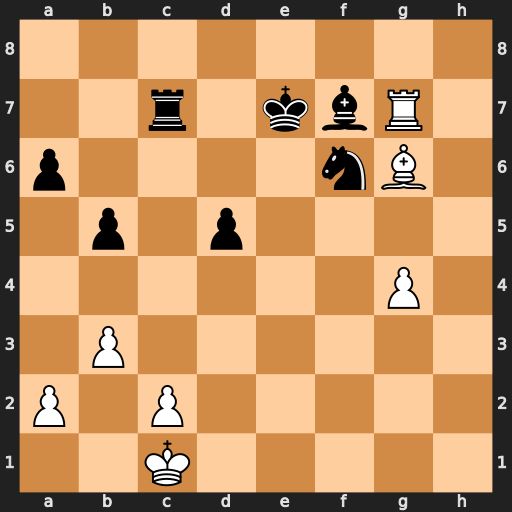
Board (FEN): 8/2r1kbR1/p4nB1/1p1p4/6P1/1P6/P1P5/2K5
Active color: w
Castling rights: -
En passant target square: -
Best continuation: Rxf7+ Ke6 Rxc7